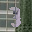
Label: 3